Question: In the header of my mobile web app, I want to provide a settings icon, and only a settings icon. I don't want any styles rendered. jQuery Mobile adds on a lot of styling, and I just want to remove it. I've gotten close, but ran into some problems.
Here I define the custom icon in the header:
'''
<a href="#settings" class="ui-btn ui-icon-settings ui-btn-icon-notext" data-transition="flip"></a>
'''
And this CSS will remove the button and background color it adds under the icon ('.toolbar' is a class I defined for the header):
'''
.toolbar .ui-btn, .toolbar .ui-btn-up, .toolbar .ui-btn-hover, .toolbar .ui-btn-down, .toolbar .ui-btn-inner,
.ui-btn-icon-left::after, .ui-btn-icon-right::after, .ui-btn-icon-top::after, .ui-btn-icon-bottom::after, .ui-btn-icon-notext::after
{
background:none;
}
'''
I need to be able to set its size and always remain centered in the header (for all devices accessing the site). jQuery Mobile puts the icon in a bounding box so if I increase the size of my icon to 30px it cuts off part of the icon. 25px looks ok but isn't quite big enough and it's not centered perfectly in their defined box. I need to get rid of that box (which appears on hover), which you can see in this image.

Questions:
Is there a better way to add a simple icon to a header and avoid having to reset/override the styles?
Or what do I need to add to get the desired result?
I also want to do this for text-only buttons, so if I can kill 2 birds with one stone that'd be great.
Thanks a ton!
PS. I'm utilizing jQM v 1.4.0 rc1.
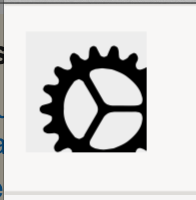
Answer: Here is a <URL>
I gave the button an id and added the class ui-nodisc-icon to hide the disc.
'''
<a id="btnSettings" href="#settings" class="ui-btn ui-icon-gear ui-btn-icon-notext ui-nodisc-icon" data-transition="flip"></a>
'''
The CSS to hide the button and allw sizing of the icon is:
'''
#btnSettings{
background-color: transparent;
border: 0;
}
#btnSettings:after {
height: 30px;
width: 30px;
background-size: 30px 30px;
margin-left: -15px;
margin-top: -15px;
}
'''
Set the :after width, height, and background size to the size icon you want and then set the Margin left and top to negative one half the height and width to keep it centered.